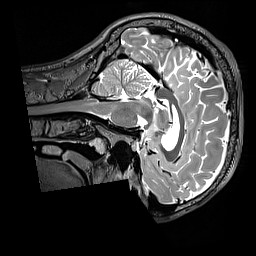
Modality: T2w
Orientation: sagittal
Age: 22
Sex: male
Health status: healthy
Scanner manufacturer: siemens
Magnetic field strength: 3 T
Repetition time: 3.2 s
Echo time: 0.568 s